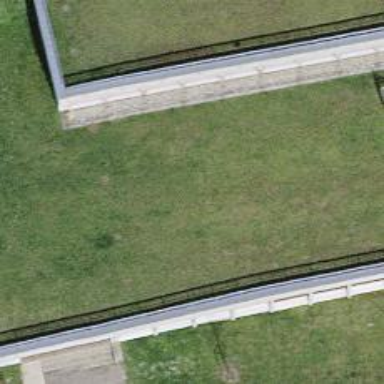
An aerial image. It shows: Roof covered with grass.